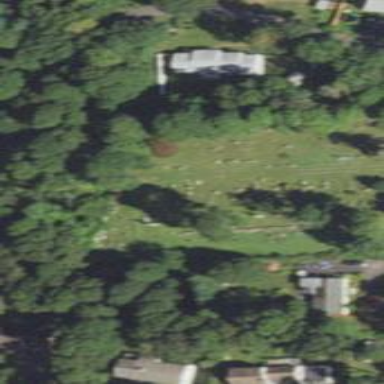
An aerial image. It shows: Cemetery.